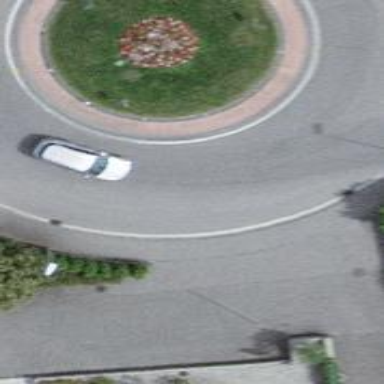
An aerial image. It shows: Tertiary road with asphalt surface leading to roundabout.